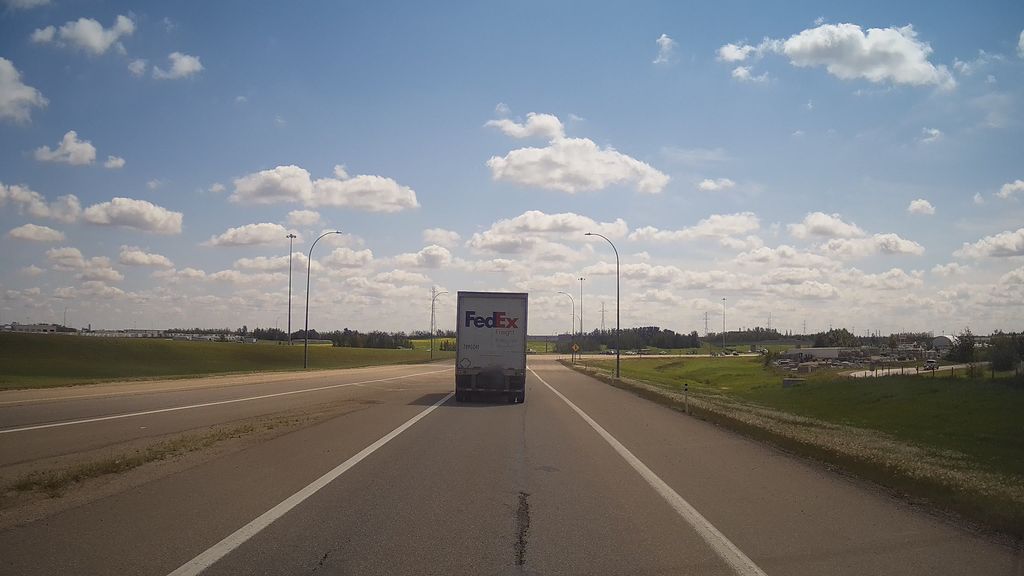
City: edmonton